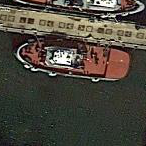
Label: civil